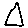
Label: triangle